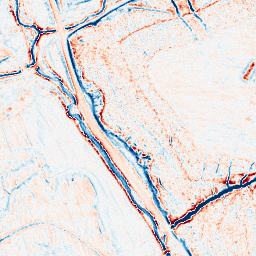
Category: edge_preserving
Decomposition family: anisotropic_diffusion
Decomposition parameters: iterations: 20
kappa: 100
gamma: 0.1
Upsampling method: bicubic_3x
Upsampling parameters: scale: 3
Upsampling scale: 3